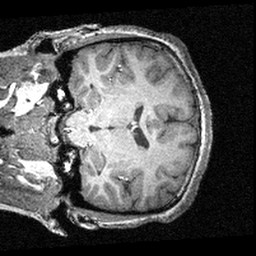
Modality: T1w
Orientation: coronal
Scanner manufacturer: siemens
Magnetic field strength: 3 T
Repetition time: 1.57 s
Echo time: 0.00304 s